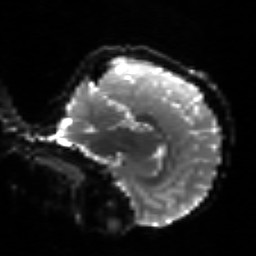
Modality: sbref
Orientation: sagittal
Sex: female
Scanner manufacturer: siemens
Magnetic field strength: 3 T
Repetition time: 5 s
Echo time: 0.071 s